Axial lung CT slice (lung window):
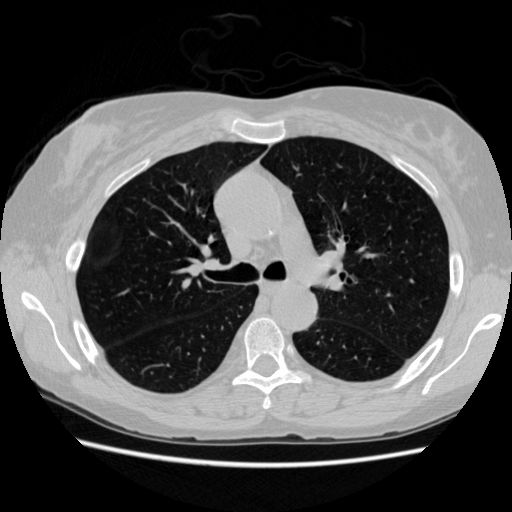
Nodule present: no